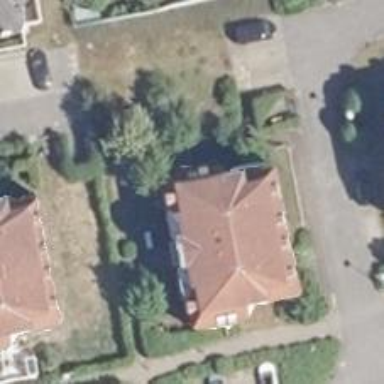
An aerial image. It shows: Apartments building with mansard roof.